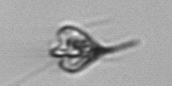
Label: Pyramimonas_longicauda